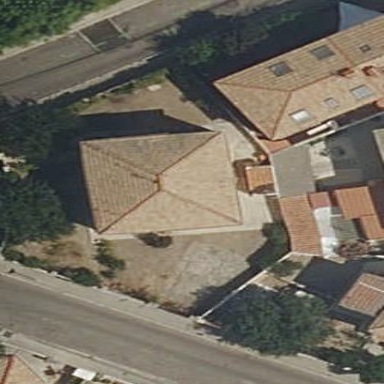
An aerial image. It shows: Simple house.